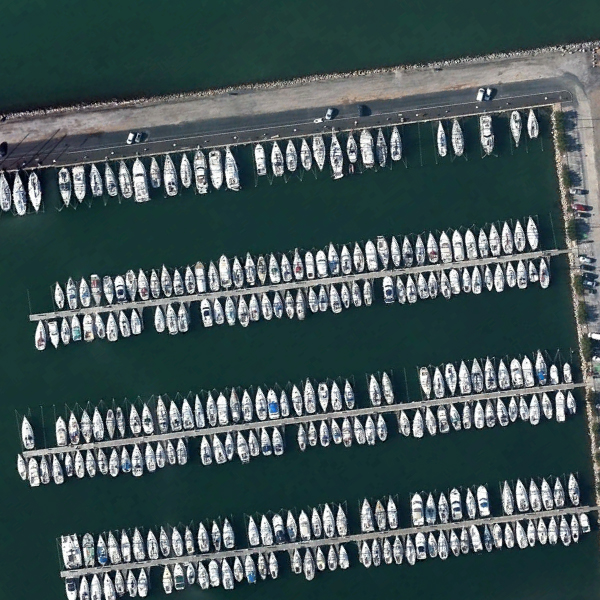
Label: Port